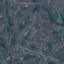
Label: Residential